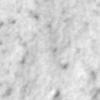
Label: no_change